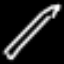
Label: pencil